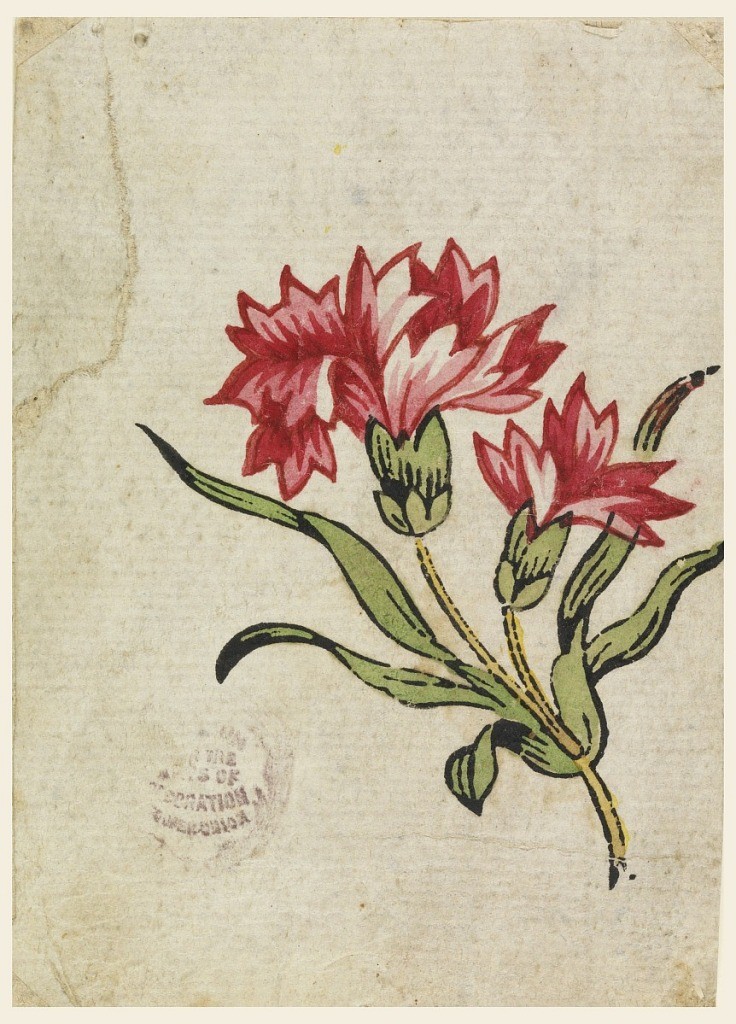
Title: Woodblock Trial Proof for a Printed Textile
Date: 1790–1800
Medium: Brush and gouache on white paper
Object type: Drawing
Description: Two carnation blooms with leaves on single stem.